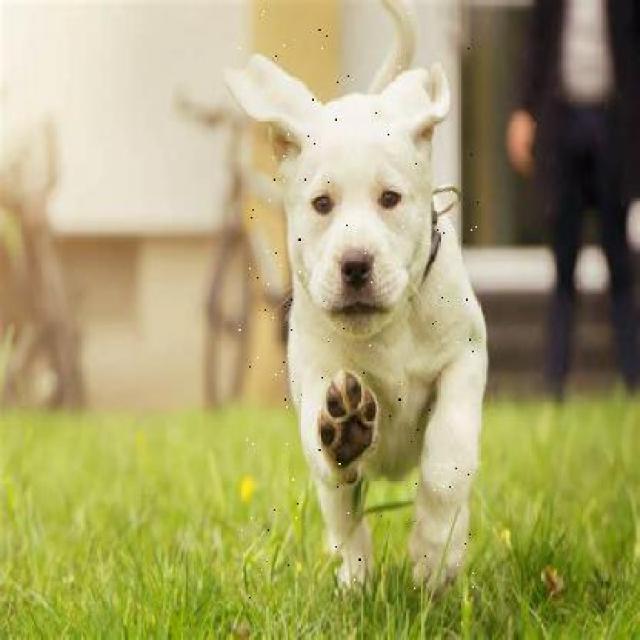
Healthy canine skin — no visible lesions, inflammation, or abnormalities. The skin and coat appear normal.